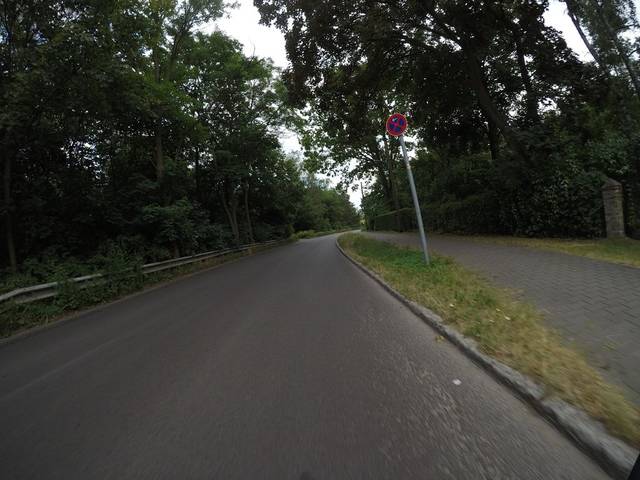
Region: Germany
Coordinates: 52.474, 13.548